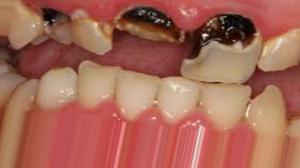
Condition: Caries